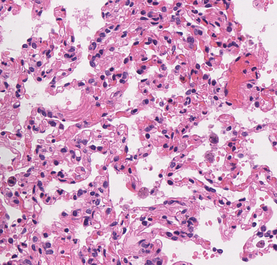
Tumor epithelial tissue: no
Tumor-associated stroma tissue: no
Normal tissue: yes